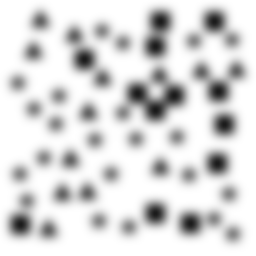
Squares: 13
Triangles: 13
Stars: 22
Total shapes: 48